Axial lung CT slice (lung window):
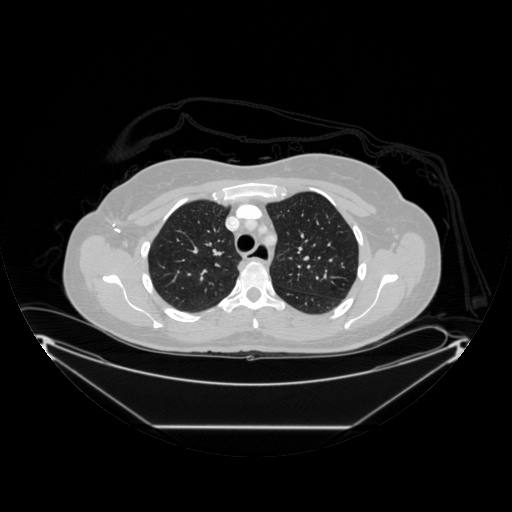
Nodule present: no